Question: This simple line:
'''
wx.MessageBox('Foo', 'Bar', wx.OK | wx.ICON_ERROR)
'''
Gives me a message box with an error icon and the Windows error noise (this is the same noise as 'wx.Bell()'). I would like to create a custom error dialog for uncaught exceptions, where the traceback is available in a text control and such, and I would like to include both the Windows error icon and the noise. I know that both differ between versions of Windows, and the error noise can even be customized.
Is there any straight-forward way of using these native Windows resources with wxPython? Bonus question; if the answer is no, what would be the straight-forward way of doing what I'm trying to do?
---
## Results after accepted answer:
I just wanted to show off the results after excellent answer, as they far exceeded my expectations. This is the error dialog that now pops up on unhandled exceptions (on Windows 8):

It also packs the modern Windows "UNNK!" error sound. This is the code behind the dialog. I put it in a separate module that overrides 'sys.excepthook' when it's imported:
'''
"""This module, when imported, overrides the default unhandled exception hook
with one that displays a fancy wxPython error dialog."""
import sys
import textwrap
import traceback
import winsound
import wx
def custom_excepthook(exception_type, value, tb):
dialog = ExceptionDialog(exception_type, value, tb)
dialog.ShowModal()
# Override sys.excepthook
sys.excepthook = custom_excepthook
class ExceptionDialog(wx.Dialog):
"""This class displays an error dialog with details information about the
input exception, including a traceback."""
def __init__(self, exception_type, exception, tb):
wx.Dialog.__init__(self, None, -1, title="Unhandled error",
style=wx.DEFAULT_DIALOG_STYLE | wx.RESIZE_BORDER)
self.SetSize((640, 480))
self.SetMinSize((420, 200))
self.exception = (exception_type, exception, tb)
self.initialize_ui()
winsound.MessageBeep(winsound.MB_ICONHAND)
def initialize_ui(self):
extype, exception, tb = self.exception
panel = wx.Panel(self, -1)
# Create the top row, containing the error icon and text message.
top_row_sizer = wx.BoxSizer(wx.HORIZONTAL)
error_bitmap = wx.ArtProvider.GetBitmap(
wx.ART_ERROR, wx.ART_MESSAGE_BOX
)
error_bitmap_ctrl = wx.StaticBitmap(panel, -1)
error_bitmap_ctrl.SetBitmap(error_bitmap)
message_text = textwrap.dedent(""" I'm afraid there has been an unhandled error. Please send the
contents of the text control below to the application's developer. """)
message_label = wx.StaticText(panel, -1, message_text)
top_row_sizer.Add(error_bitmap_ctrl, flag=wx.ALL, border=10)
top_row_sizer.Add(message_label, flag=wx.ALIGN_CENTER_VERTICAL)
# Create the text control with the error information.
exception_info_text = textwrap.dedent(""" Exception type: {}
Exception: {}
Traceback:
{} """)
exception_info_text = exception_info_text.format(
extype, exception, ''.join(traceback.format_tb(tb))
)
text_ctrl = wx.TextCtrl(panel, -1,
style=wx.TE_MULTILINE | wx.TE_DONTWRAP)
text_ctrl.SetValue(exception_info_text)
# Create the OK button in the bottom row.
ok_button = wx.Button(panel, -1, 'OK')
self.Bind(wx.EVT_BUTTON, self.on_ok, source=ok_button)
ok_button.SetFocus()
ok_button.SetDefault()
sizer = wx.BoxSizer(wx.VERTICAL)
sizer.Add(top_row_sizer)
# sizer.Add(message_label, flag=wx.ALL | wx.EXPAND, border=10)
sizer.Add(text_ctrl, proportion=1, flag=wx.EXPAND)
sizer.Add(ok_button, flag=wx.ALIGN_CENTER | wx.ALL, border=5)
panel.SetSizer(sizer)
def on_ok(self, event):
self.Destroy()
'''
The only improvement I could wish for is for the static text to flow and wrap automatically according to the width of the dialog, but I couldn't be bothered to make a custom control class just for that.
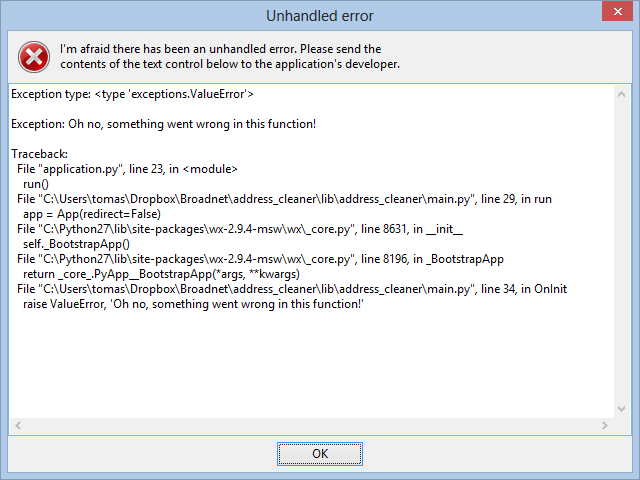
Answer: The 'wx.MessageBox' calls the os-specific standard message/alert dialog box (on windows, that's <URL> to the os-specific flags and options for the native message box.
You can obtain the os-specific icons through the <URL>.
As far as sounds go, <URL> module.
'''
import wx
import winsound # windows only
class Frame(wx.Frame):
def __init__(self):
wx.Frame.__init__(self,None,wx.ID_ANY)
sizer = wx.BoxSizer(wx.HORIZONTAL)
sizer.Add( wx.StaticBitmap(self,bitmap=wx.ArtProvider.GetBitmap(wx.ART_INFORMATION)) )
sizer.Add( wx.StaticBitmap(self,bitmap=wx.ArtProvider.GetBitmap(wx.ART_QUESTION)) )
sizer.Add( wx.StaticBitmap(self,bitmap=wx.ArtProvider.GetBitmap(wx.ART_WARNING)) )
sizer.Add( wx.StaticBitmap(self,bitmap=wx.ArtProvider.GetBitmap(wx.ART_ERROR)) )
self.SetSizerAndFit(sizer)
self.Show()
winsound.MessageBeep(winsound.MB_ICONASTERISK)
winsound.PlaySound('SystemHand', winsound.SND_ASYNC | winsound.SND_ALIAS)
app = wx.PySimpleApp()
Frame()
app.MainLoop()
'''